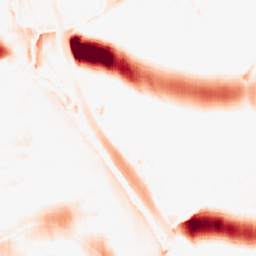
Category: morphological
Decomposition family: morphological_ellipse
Decomposition parameters: operation: opening
width: 50
height: 10
Upsampling method: area
Upsampling parameters: scale: 2
Upsampling scale: 2